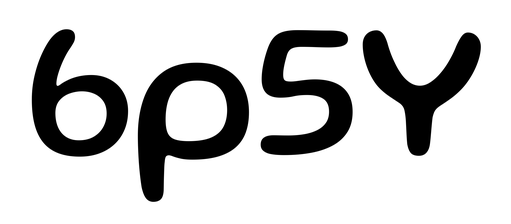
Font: Gluten_Regular